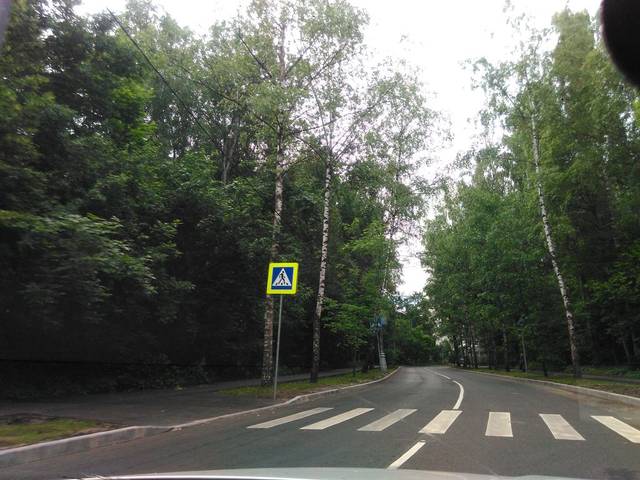
Region: Russia
Coordinates: 55.993, 37.205